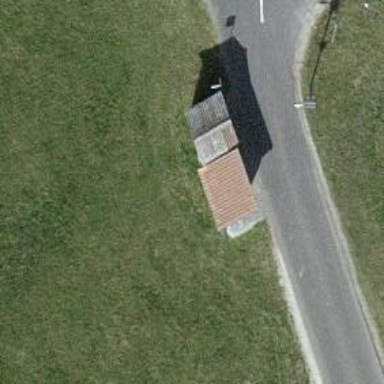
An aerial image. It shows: Shed designated for bicycle parking.